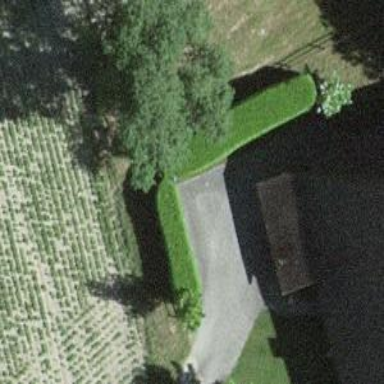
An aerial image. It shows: Hedge acting as barrier.